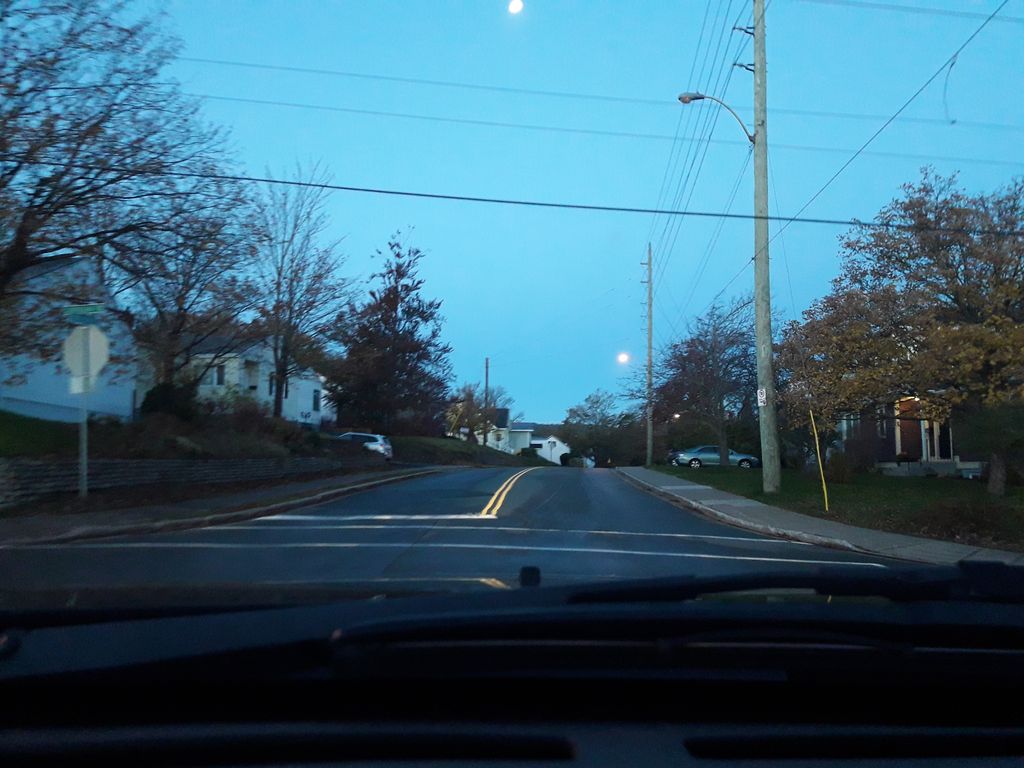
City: st_johns